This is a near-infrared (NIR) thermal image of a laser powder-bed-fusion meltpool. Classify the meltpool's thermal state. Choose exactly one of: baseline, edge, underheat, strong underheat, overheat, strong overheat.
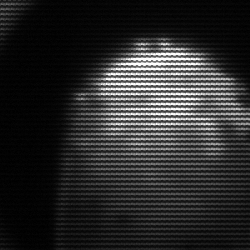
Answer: edge